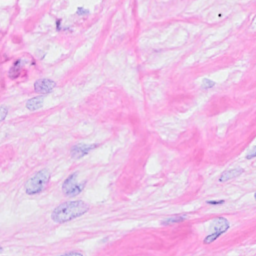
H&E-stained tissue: Breast